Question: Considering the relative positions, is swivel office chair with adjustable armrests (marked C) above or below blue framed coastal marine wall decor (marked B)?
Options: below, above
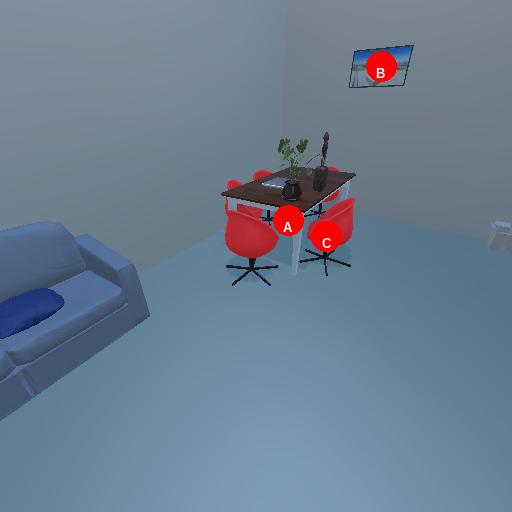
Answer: below